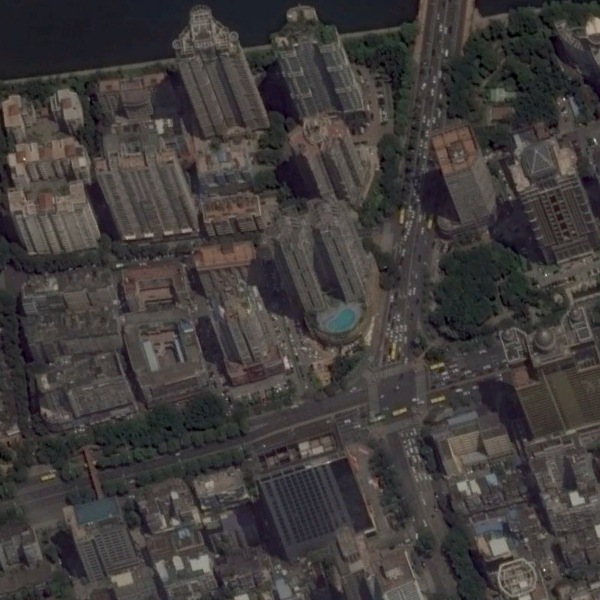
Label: Commercial